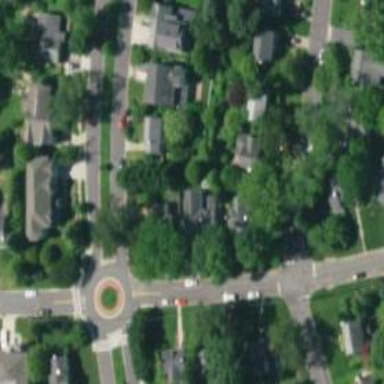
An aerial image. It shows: Neighborhood.